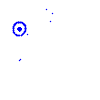
Particle: pion